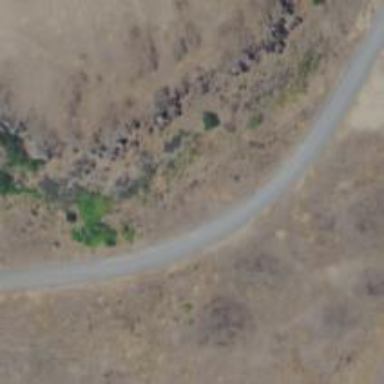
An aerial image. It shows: Unclassified road.